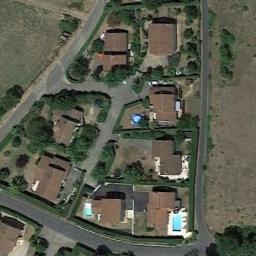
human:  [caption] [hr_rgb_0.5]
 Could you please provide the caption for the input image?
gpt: The medium residential area with some orange houses is between clearings .

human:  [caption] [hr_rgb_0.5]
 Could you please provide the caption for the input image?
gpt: Many buildings are in medium residential area .

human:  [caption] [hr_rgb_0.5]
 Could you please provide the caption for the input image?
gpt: The medium residential is on the grass next to the road .

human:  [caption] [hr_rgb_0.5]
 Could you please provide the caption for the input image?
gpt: There is a green space in a medium-sized residential area .

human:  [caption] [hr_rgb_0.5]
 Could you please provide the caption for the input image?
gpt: There are some brown buildings on the medium residential area .